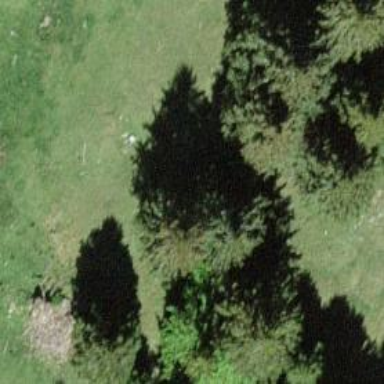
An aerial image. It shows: Needle-leaved tree in its natural environment.